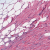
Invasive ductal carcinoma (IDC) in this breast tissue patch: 1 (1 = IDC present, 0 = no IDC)